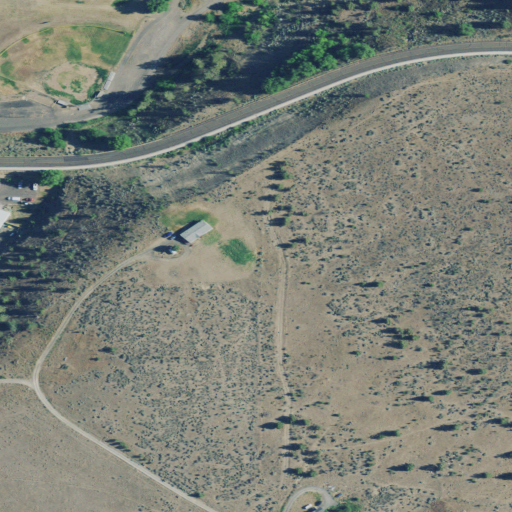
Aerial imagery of mountain in Oregon named Elliot Heights containing shrub, grassland, medium intensity development, low intensity development, open development, pasture, and high intensity development